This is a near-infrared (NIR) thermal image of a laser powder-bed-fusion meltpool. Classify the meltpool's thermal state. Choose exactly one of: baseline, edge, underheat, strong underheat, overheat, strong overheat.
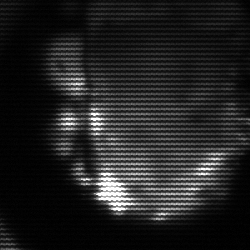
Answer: baseline